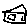
Label: house